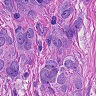
Metastatic tissue present: yes